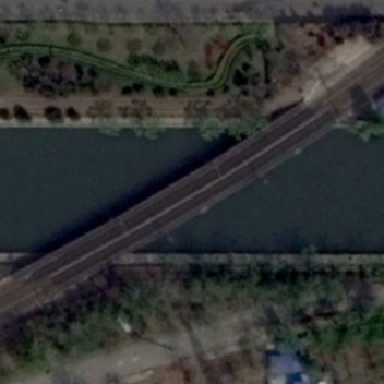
The two-way bridge extends to the dark blue river .